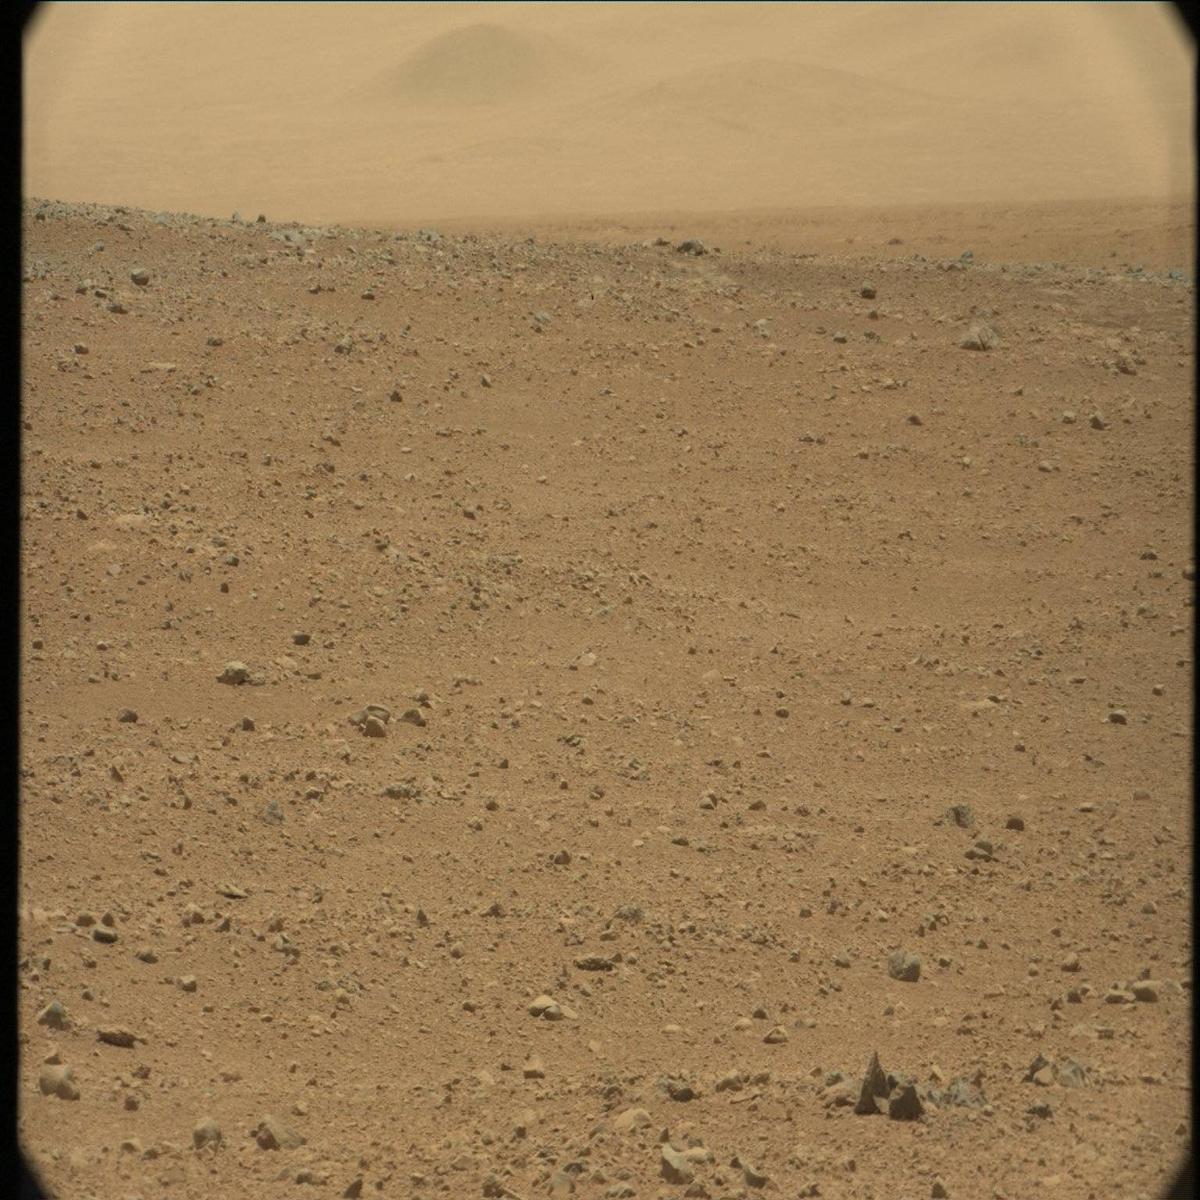
Terrain classes present: Bedrock, Ridge, Rock, Sand / Soil